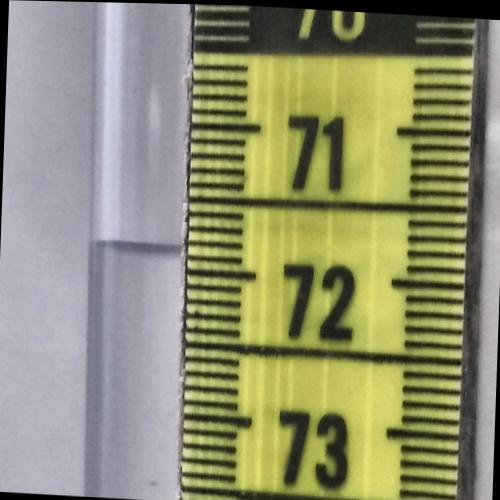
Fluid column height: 71.8 cm